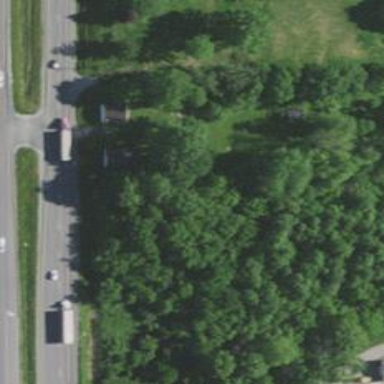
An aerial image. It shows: Trunk link highway.